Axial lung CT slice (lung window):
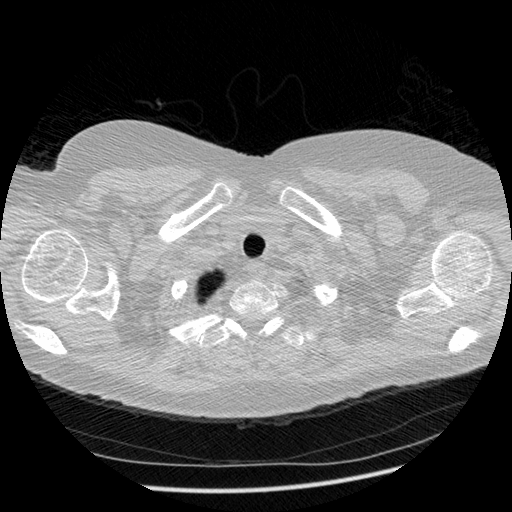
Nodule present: no